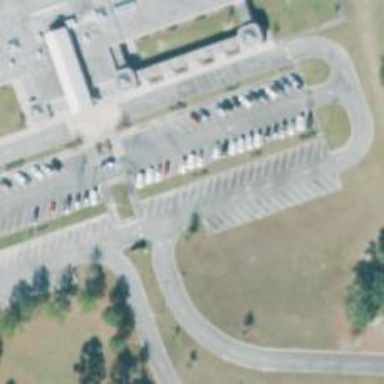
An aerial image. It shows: Parking space.